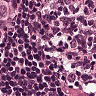
Metastatic tissue present: yes